Current action and preconditions to check: trajectory_clear

Your task: For each precondition in the list above, predict whether it will hold at this action.

Consider the current scene as observed from the mobile robot's camera, and analyze the predicted future states of all dynamic agents (e.g., people, animals, vehicles, or any moving entities) within the NEXT SECOND.

IMPORTANT: Only answer "very likely" if you are absolutely certain—based on strong, clear evidence—that a dynamic agent will violate the precondition in the predicted future state. Do NOT answer "very likely" for unlikely, ambiguous, or low-probability risks.

Ask yourself for each precondition: Is there a high probability, with clear and convincing evidence, that the predicted future states of any dynamic agent will interfere with the predicted future state of the currently executing action within the NEXT SECOND, causing that precondition to fail?

Assess the risk level based on these predictions. Use "likely" or "very likely" if motions create a clear risk of interference.

Use "neutral" or "improbable" if agents are nearby but their predicted paths are clearly diverging or non-conflicting.

Failure Risk Categories: "very improbable", "improbable", "neutral", "likely", "very likely"

Answer Format: Output ONLY the probability_of_failure value from these categories: "very improbable", "improbable", "neutral", "likely", "very likely"

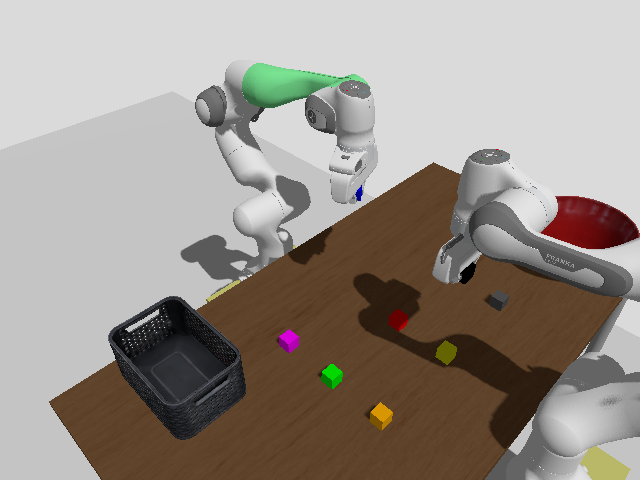

Answer: very improbable